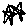
Label: star